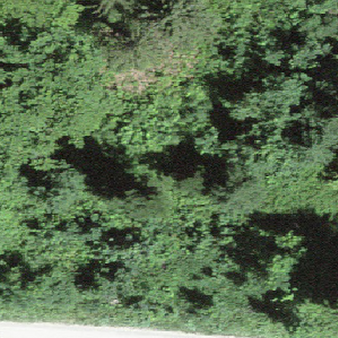
Label: other